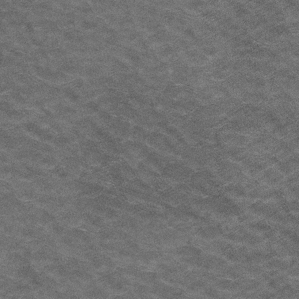
Label: frost